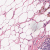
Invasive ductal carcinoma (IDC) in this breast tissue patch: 1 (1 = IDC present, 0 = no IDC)